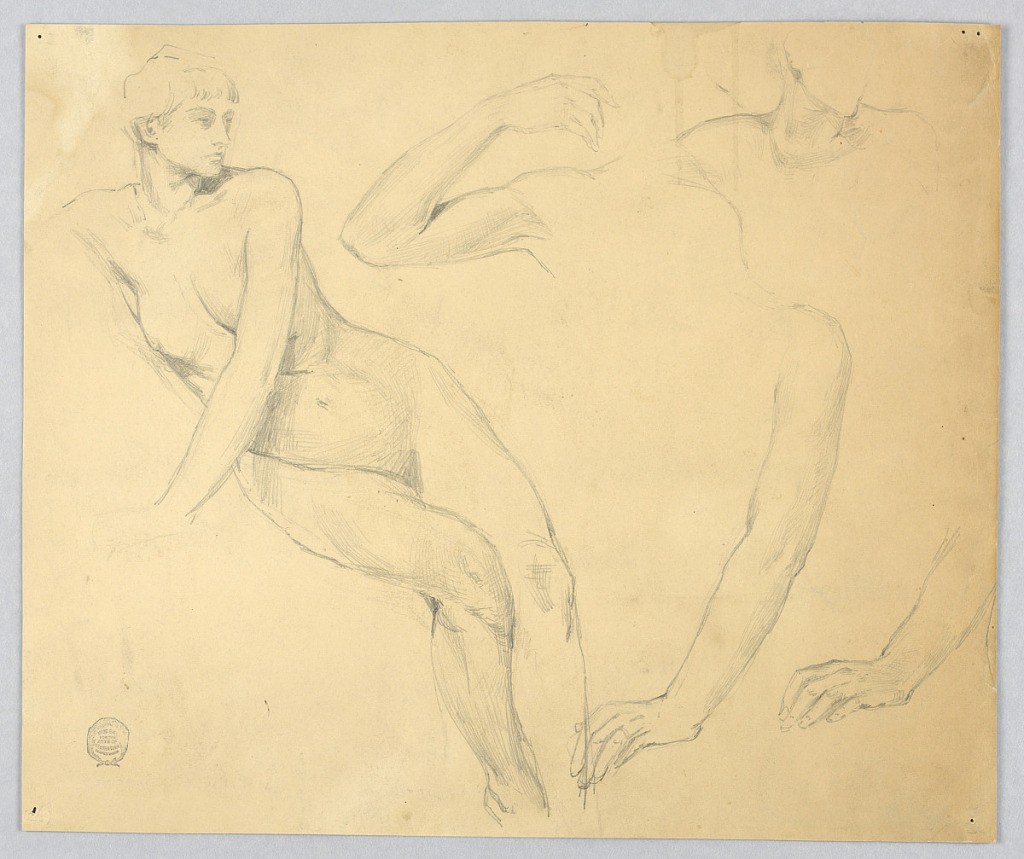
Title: Sketches of a Female Nude and Arms
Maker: Francis Augustus Lathrop, American, 1849–1909
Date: ca. 1895
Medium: Graphite on light brown paper
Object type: Drawing
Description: At left, nude female figure sitting, leaning to the left, facing right. Upper right, sketch of neck and shoulders. Below, three sketches of arms. Verso: rectangular sketches.